Question: I am trying to connect MySQL to Windows following the instructions given <URL>.
I have installed MySQL 5.1 software, GUI tools and MySQL connector. MySQL is working fine.
I want to establish connection between the MySQL database and a C# Windows application.
But I am not able to find "MySql.Data" in in the C# Windows application. Can anyone help me to solve this issue?
Please refer to the screenshot below:

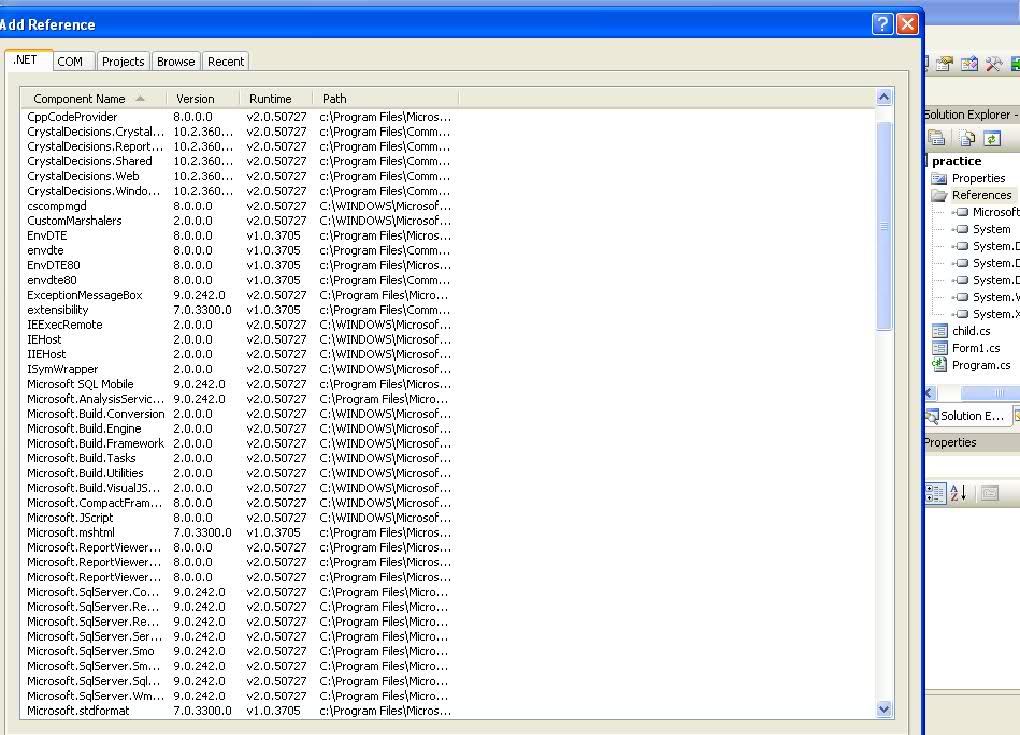
Answer: If you really have the <URL> installed, it ought to show up in the .NET tab.
If not you can just click the Browse tab, and add the assembly directly, it should be under
> C:\Program Files\MySQL\MySQL Connector
Net 6.0.4\Assemblies
or somesuch.